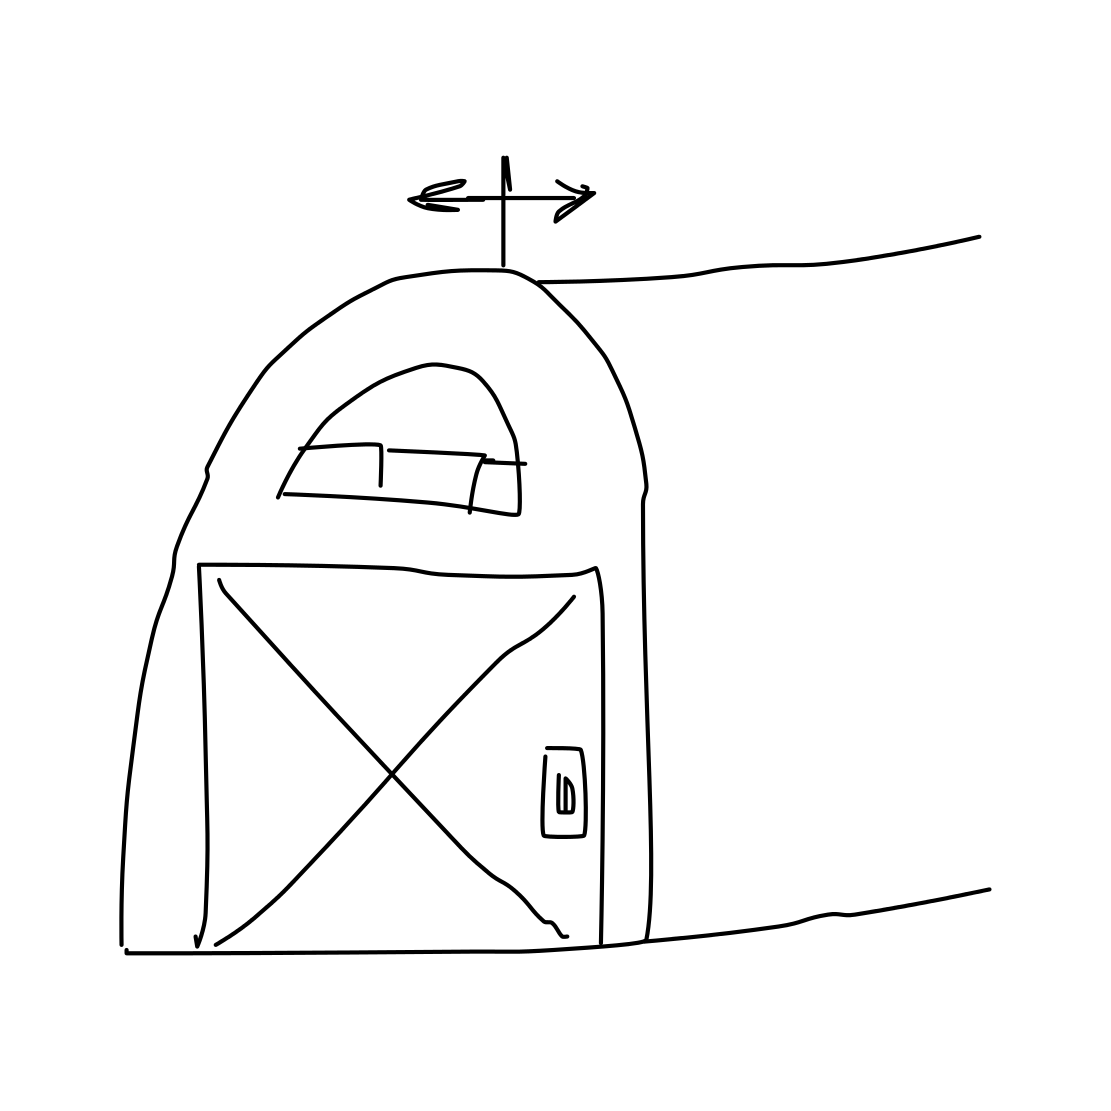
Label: barn